Question: I've searched the net but cannot find any pretty graphite templates that can be placed in graphtemplates.conf and used in the graph by adding '?template=[name]' to the query string.
I found the solarized-light template which looks as follows:
'''
[solarized-light]
background = #fdf6e3
foreground = #657b83
majorLine = #073642
minorLine = #586e75
lineColors = #268bd2,#859900,#dc322f,#d33682,#db4b16,#b58900,#2aa198,#6c71c4
fontName = Sans
fontSize = 10
fontBold = False
fontItalic = False
'''

This one is nice but I want to be able to select more options. Does anyone have or found a good template which I can use?
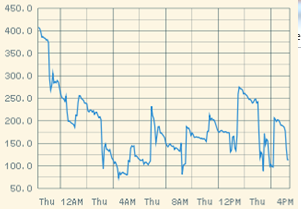
Answer: I couldn't find anything either, so I started one: <URL> as well.